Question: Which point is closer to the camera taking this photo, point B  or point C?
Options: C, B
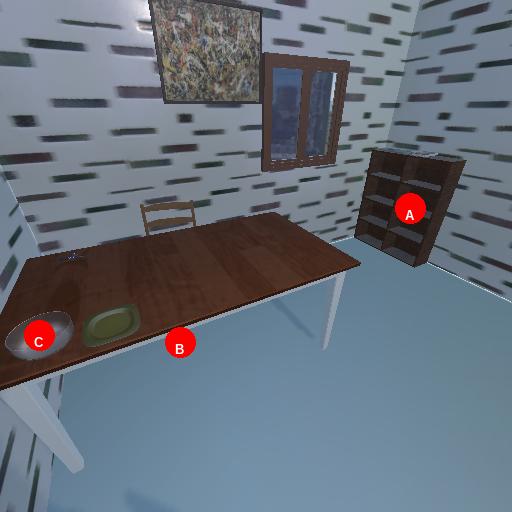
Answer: C